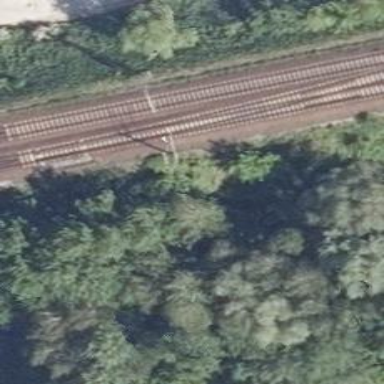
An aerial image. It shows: Railway track with contact lines for electrification.